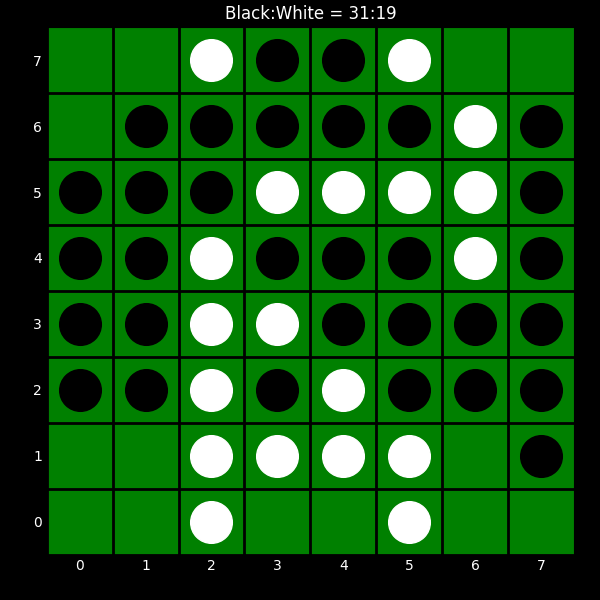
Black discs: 31
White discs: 19